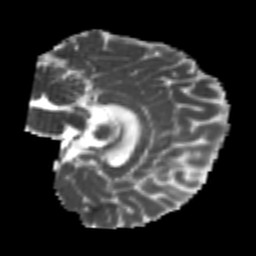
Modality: MD
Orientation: sagittal
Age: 20
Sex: male
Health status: healthy
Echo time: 0.074 s